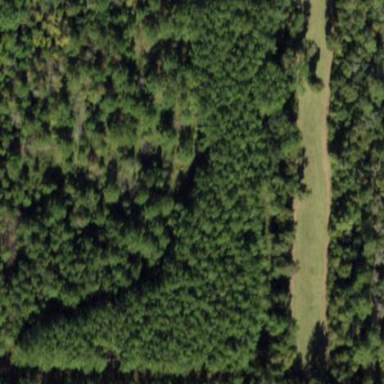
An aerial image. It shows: Woodland consisting mainly of needle-leaved trees.